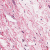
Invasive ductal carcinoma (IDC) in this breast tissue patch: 0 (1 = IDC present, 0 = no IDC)